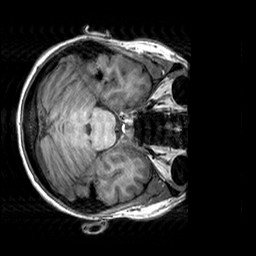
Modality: T1w
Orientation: axial
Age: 23
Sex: female
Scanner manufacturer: siemens
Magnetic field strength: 3 T
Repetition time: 2.3 s
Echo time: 0.00303 s